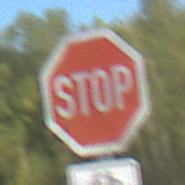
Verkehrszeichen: Stop
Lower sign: RichtungsangabeDurchPfeile9
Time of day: Midday
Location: Outdoor (Nature)
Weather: Clear
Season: Summer
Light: Natural